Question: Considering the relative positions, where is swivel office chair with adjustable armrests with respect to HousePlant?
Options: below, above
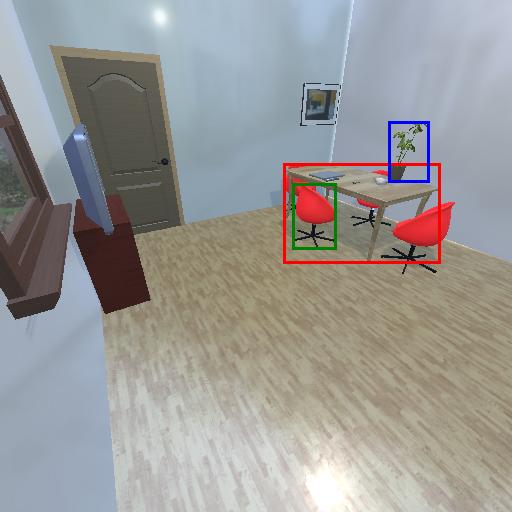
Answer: below